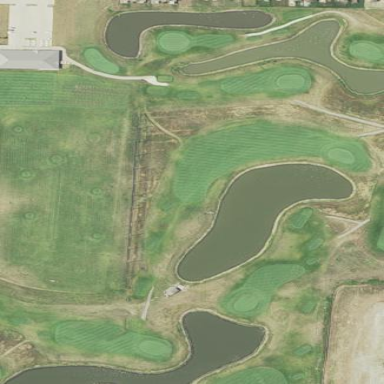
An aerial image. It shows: Golf course surrounded by greenery.